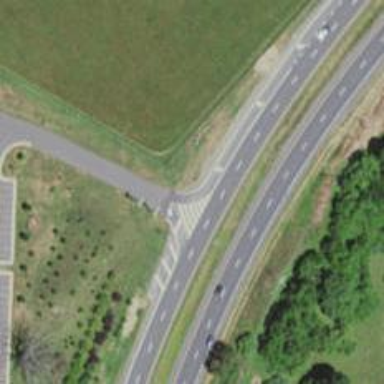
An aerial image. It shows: Trunk link highway.